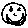
Label: smiley face